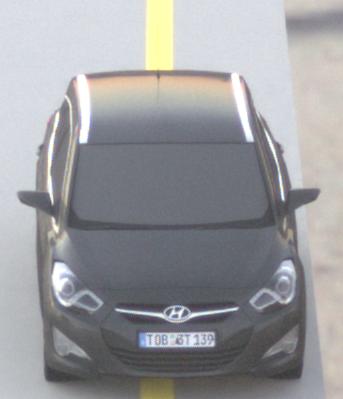
Make: Hyundai
Model: i40 Kombi 1.6 GDI
Detailed model: i40 (VF) Kombi
Model produced from: 2012/08
Model produced until: 2013/09
Doors: 5
Color: gray
Road condition: dry road
Daytime: sunrise or sunset
Contrast: low contrast